Question: I am new on CKEditor, and I try to setup the inline editing editor.
In 'config.js' I have place the following code:
'''
/**
* @license Copyright (c) 2003-2013, CKSource - Frederico Knabben. All rights reserved.
* For licensing, see LICENSE.html or http://ckeditor.com/license
*/
CKEDITOR.stylesSet.add(
'my_styles',
[
// Block Styles
{
name : 'Blue Title',
element : 'h2',
styles : {
'color' : 'Blue'
}
},
{
name : 'Red Title',
element : 'h3',
styles : {
'color' : 'Red'
}
},
// Inline Styles
{
name : 'CSS Style',
element : 'span',
attributes : {
'class' : 'my_style'
}
},
{
name : 'Marker: Yellow',
element : 'span',
styles : {
'background-color' : 'Yellow'
}
}
]
);
CKEDITOR.editorConfig = function(config)
{
// The toolbar groups arrangement, optimized for a single toolbar row.
config.toolbarGroups = [
{
name : 'document',
groups : [
'mode',
'document',
'doctools'
]
},
{
name : 'clipboard',
groups : [
'clipboard',
'undo'
]
},
{
name : 'editing',
groups : [
'find',
'selection',
'spellchecker'
]
},
{
name : 'forms'
},
{
name : 'basicstyles',
groups : [
'basicstyles',
'cleanup'
]
},
{
name : 'paragraph',
groups : [
'list',
'indent',
'blocks',
'align',
'bidi'
]
},
{
name : 'links'
},
{
name : 'insert'
},
{
name : 'styles'
},
{
name : 'colors'
},
{
name : 'tools'
},
{
name : 'others'
}
];
// The default plugins included in the basic setup define some buttons that
// are not needed in a basic editor. They are removed here.
config.removeButtons = 'Cut,Copy,Paste,Undo,Redo,Anchor,Underline,Strike,Subscript,Superscript';
// Dialog windows are also simplified.
config.removeDialogTabs = 'link:advanced';
config.skin = 'moono-dark';
config.contentLanguage = 'el';
config.defaultLanguage = 'el';
config.language = 'el';
config.dialog_buttonsOrder = 'OS';
config.forcePasteAsPlainText = true;
config.htmlEncodeOutput = true;
config.linkShowAdvancedTab = false;
config.linkShowTargetTab = false;
config.removeButtons = '';
config.stylesSet = 'my_styles';
};
'''
And I run my inline CKEditor with the following code:
'''
CKEDITOR.disableAutoInline = true;
CKEDITOR.inline('profile_description');
'''
But the result is the following:

Am I doing anything wrong?
Should I create other configurations ?
How to add the select option element with the custom styles ?
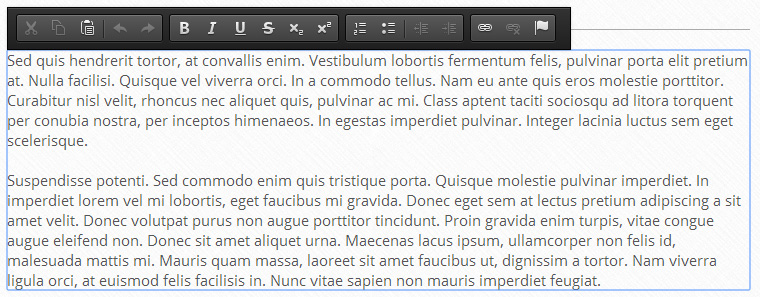
Answer: I tried your config and everything's alright. Just make sure you loaded 'stylescombo' plugin. Once editor is loaded, call (in console):
'''
console.log( CKEDITOR.instances[ 'profile_description' ].plugins.stylescombo );
'''
It should return an object.
If not, check whether 'stylescombo' is available in your build of CKEditor (<URL> to adjust the list of loaded plugins.